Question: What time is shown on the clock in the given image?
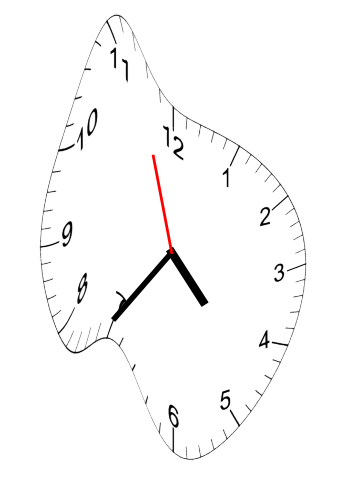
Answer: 04:35:57